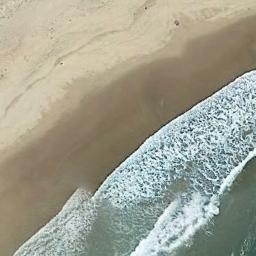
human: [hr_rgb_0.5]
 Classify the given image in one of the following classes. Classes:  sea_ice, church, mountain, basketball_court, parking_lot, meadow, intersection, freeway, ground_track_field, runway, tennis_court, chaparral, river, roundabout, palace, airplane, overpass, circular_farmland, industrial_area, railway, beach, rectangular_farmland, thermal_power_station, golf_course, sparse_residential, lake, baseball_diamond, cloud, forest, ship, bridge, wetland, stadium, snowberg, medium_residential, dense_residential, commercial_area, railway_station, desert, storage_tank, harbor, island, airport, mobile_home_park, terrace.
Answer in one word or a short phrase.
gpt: beach